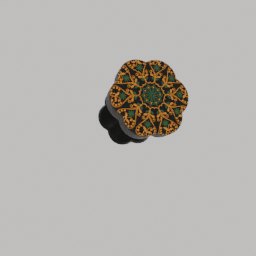
Label: furniture